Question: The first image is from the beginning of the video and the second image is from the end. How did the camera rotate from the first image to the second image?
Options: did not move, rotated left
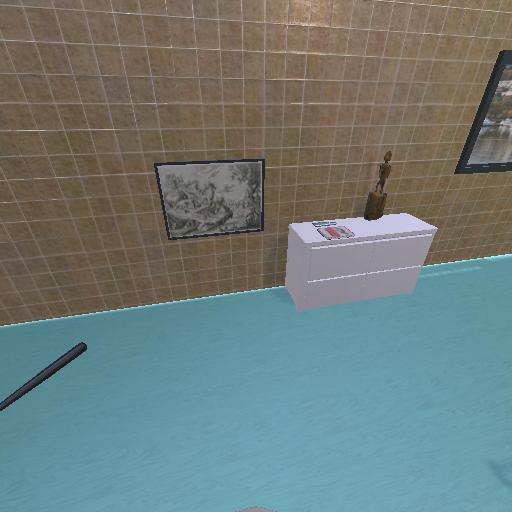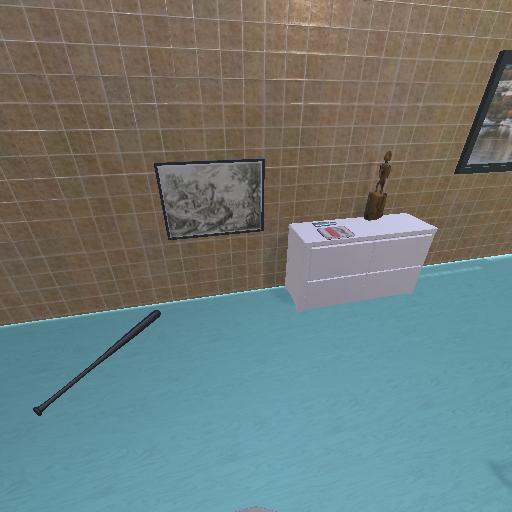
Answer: did not move